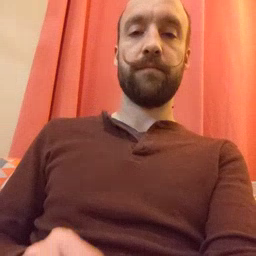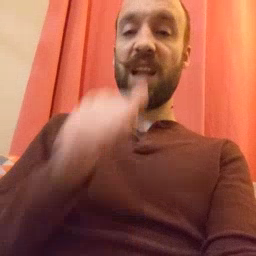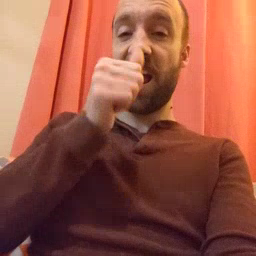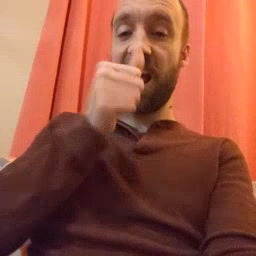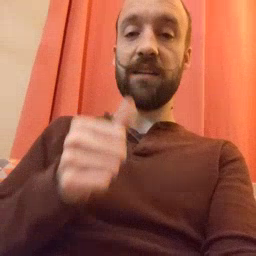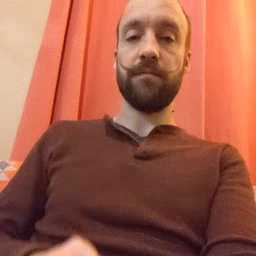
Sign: nuts